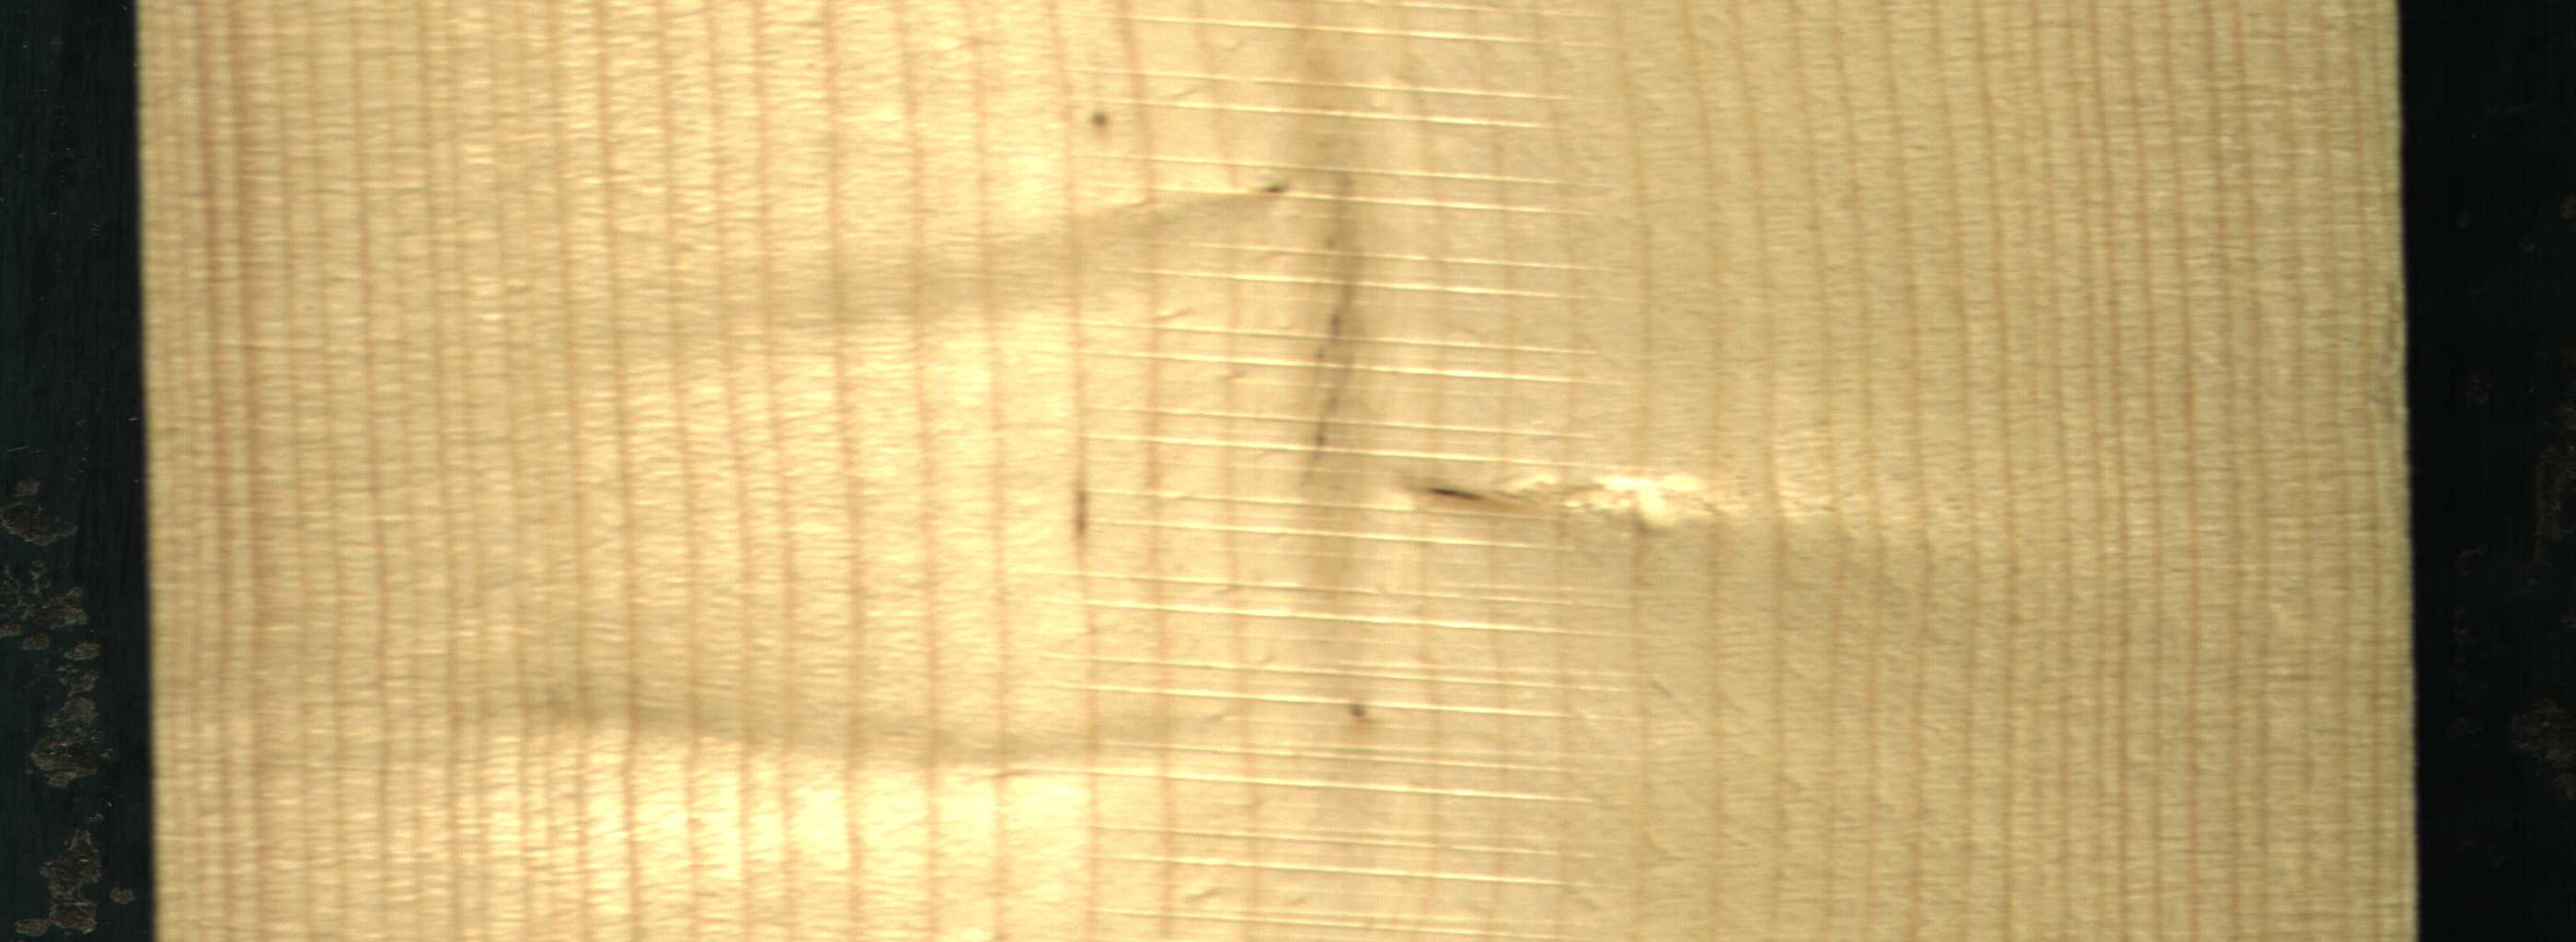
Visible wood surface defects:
Live_Knot